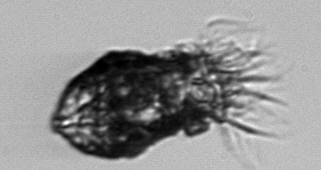
Label: Stenosemella_pacifica